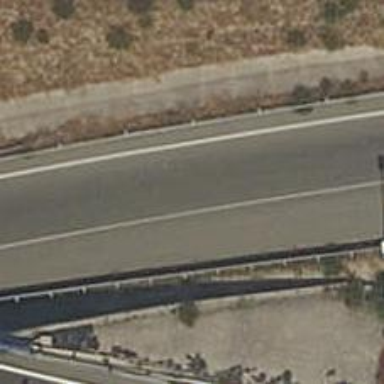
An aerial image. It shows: Motorway link.